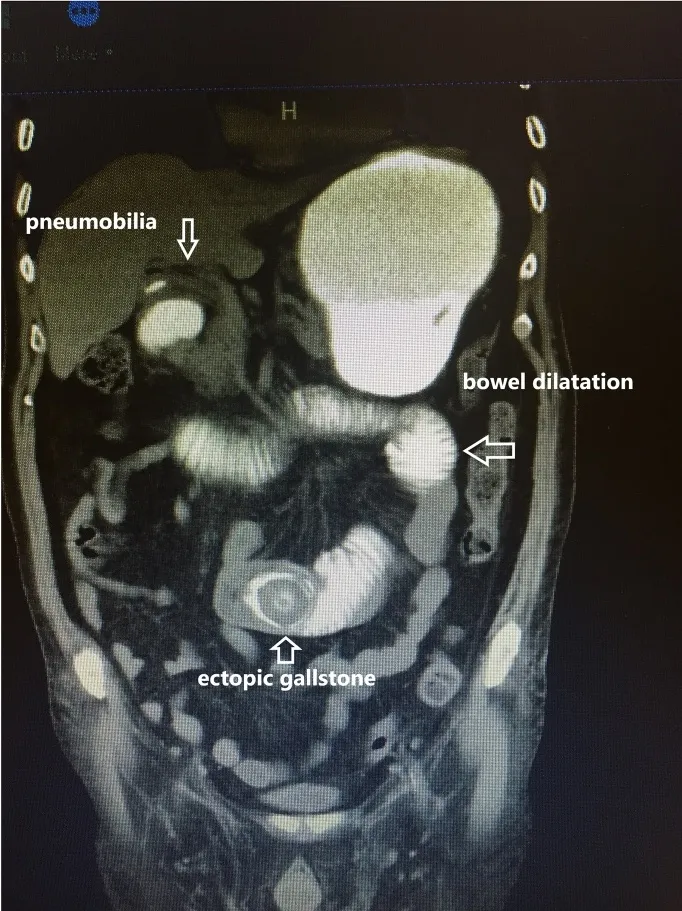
A - Rigler's triad (ectopic gallstone, bowel dilatation, pneumobilia in biliary tract).
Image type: radiology (ct)